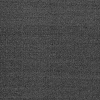
Atmospheric dust classification: dusty